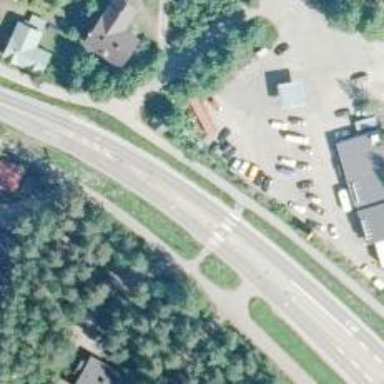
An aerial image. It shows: Trunk highway.